問題: 三角形ABCがあり、線分ABを6等分する点をAに近い方から順にJ、K、L、M、Nとし、線分ACを6等分する点をAに近い方から順にP、Q、R、S、Tとします。三角形AJQ、四角形KLSR、四角形MNCTの面積の和が52のとき、四角形JKRQ、四角形LMTS、三角形NBCの面積の和はいくつですか。
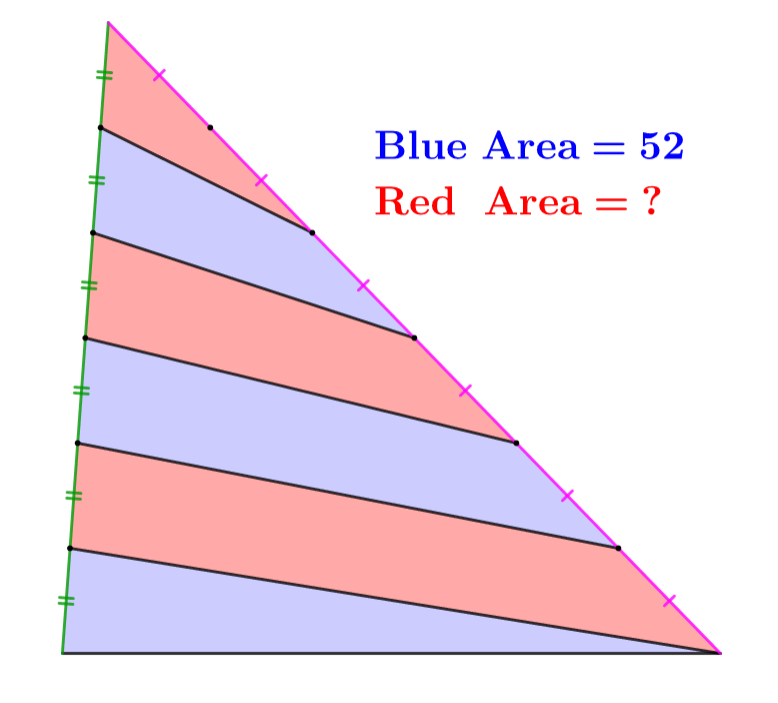
解答: 四角形JKRQ=三角形JKQ+三角形KRQ=三角形AJQ+三角形AKR/2であるから、三角形AJQの面積をxとすると、四角形JKRQの面積は2xである。同様に考えていくと、三角形AJQ、四角形KLSR、四角形MNCTの面積の和と四角形JKRQ、四角形LMTS、三角形NBCの面積の和はどちらも9xであるから、解答は52。
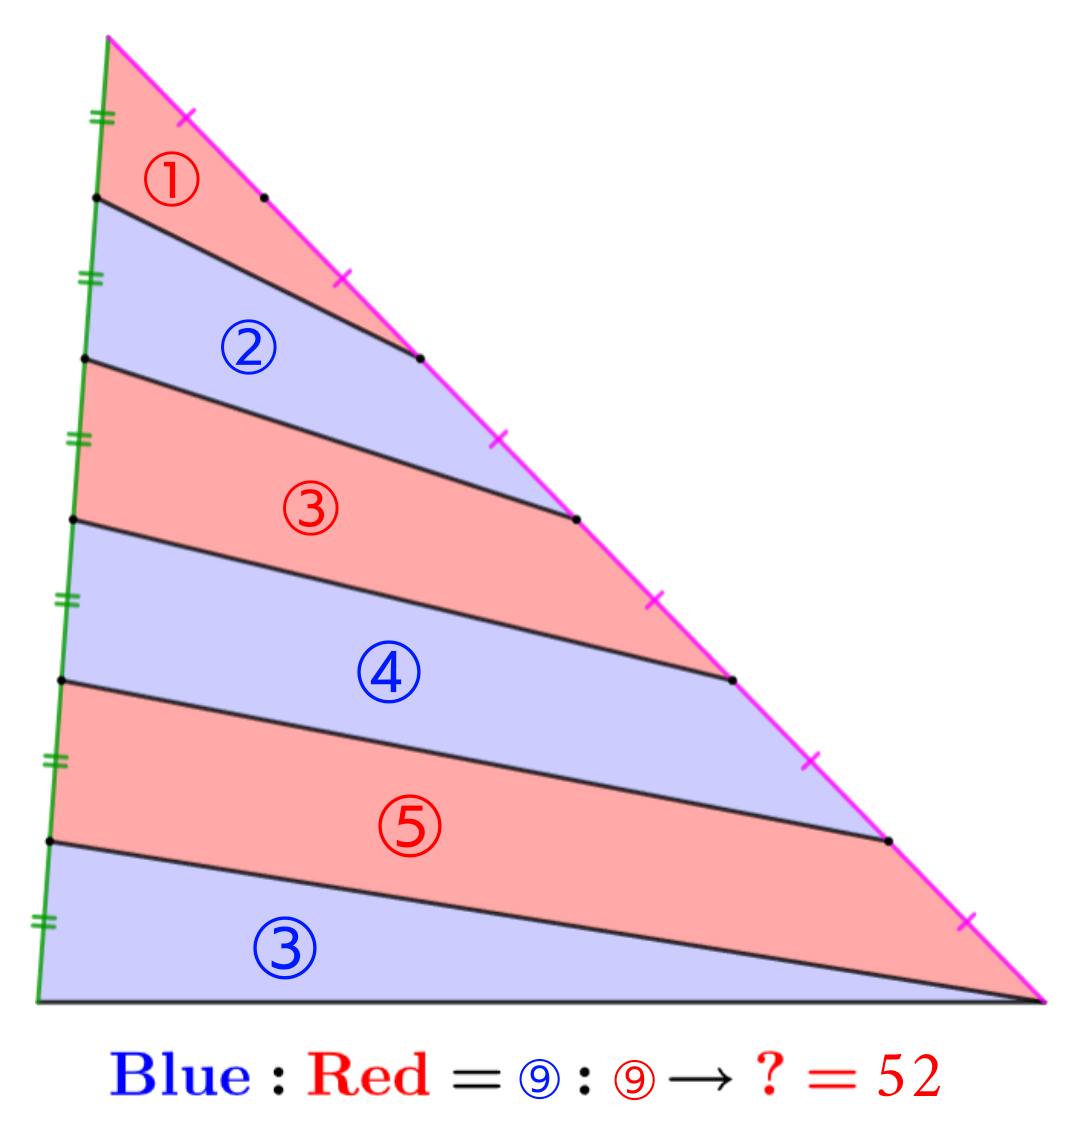
答え: 52
タグ: 面積比